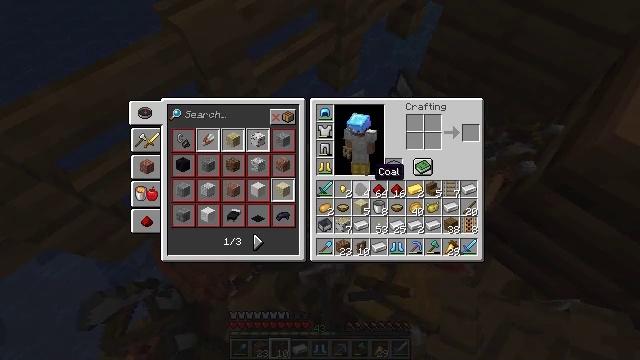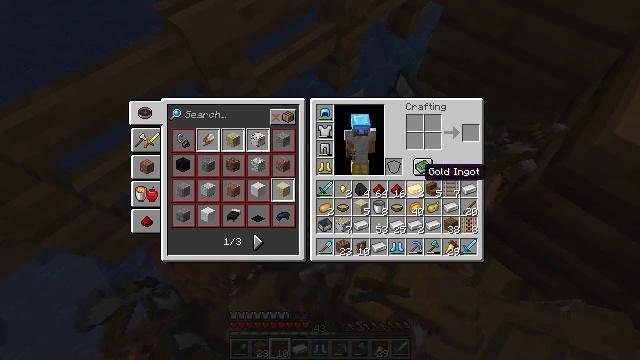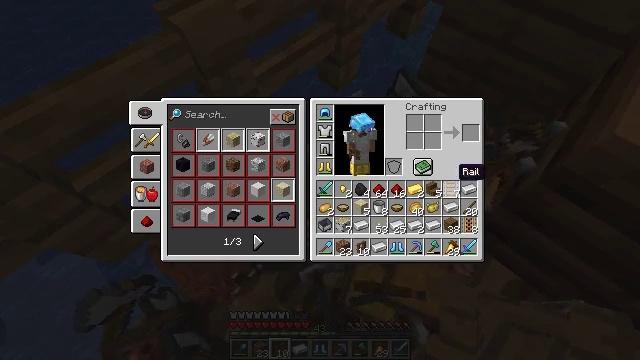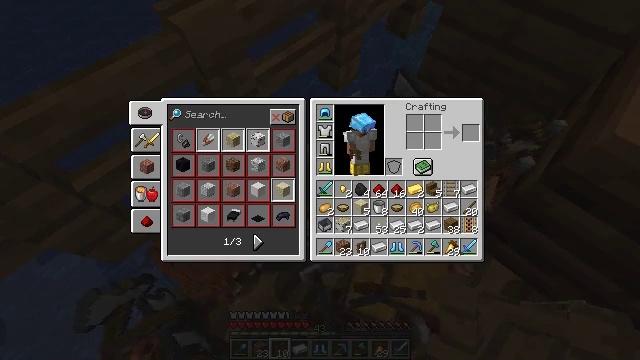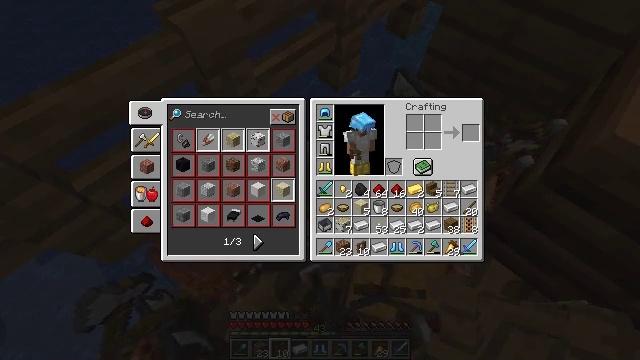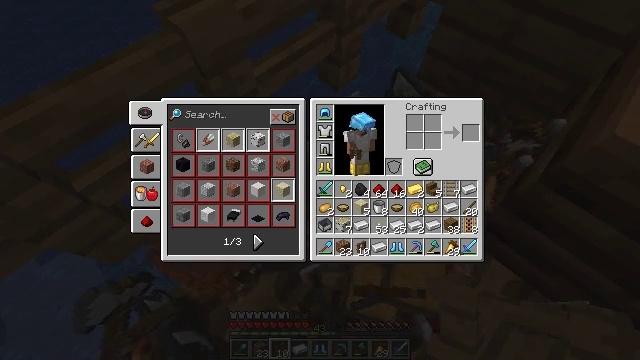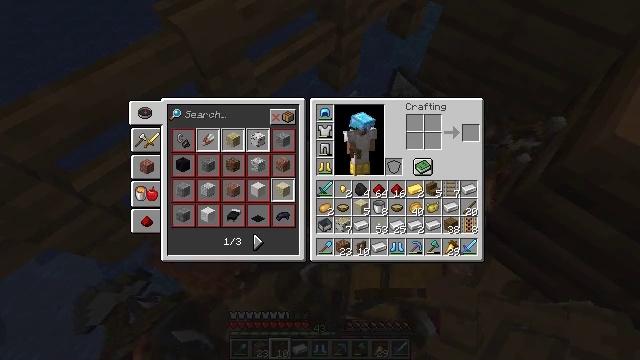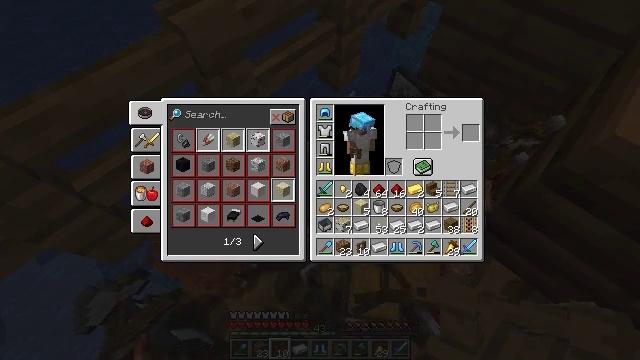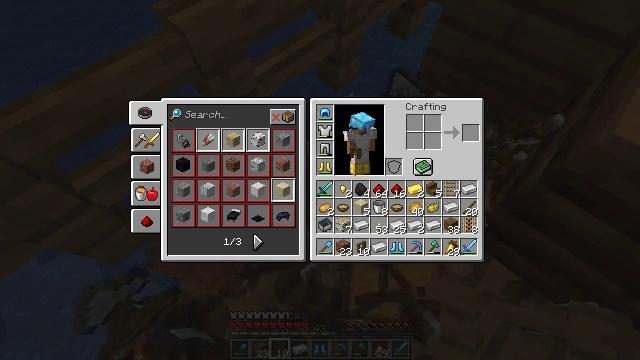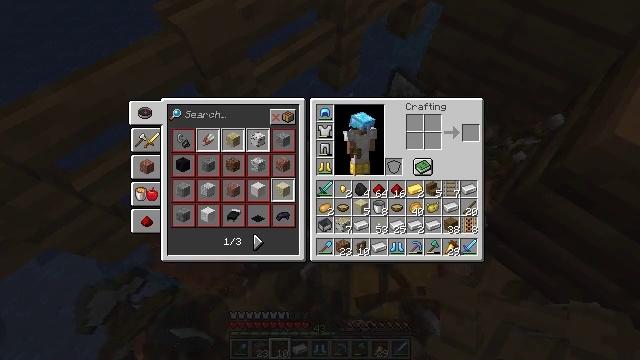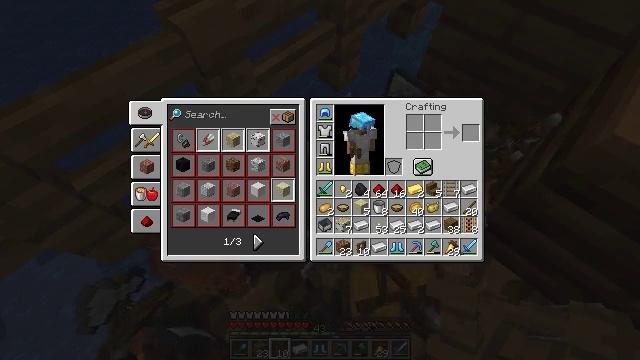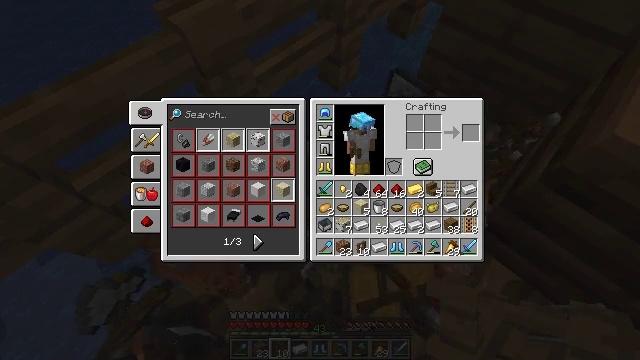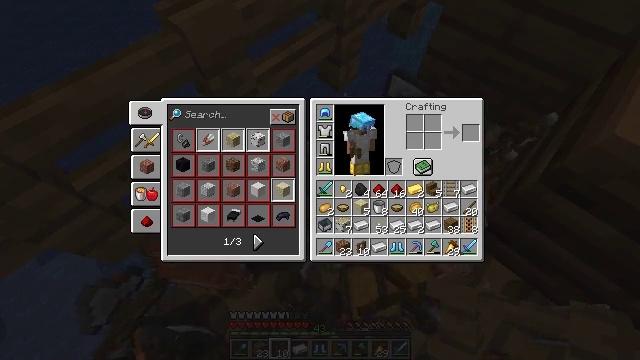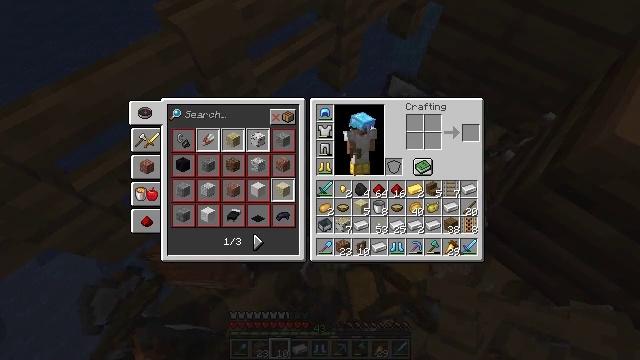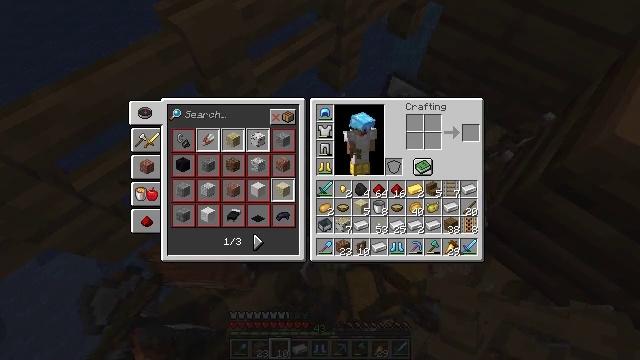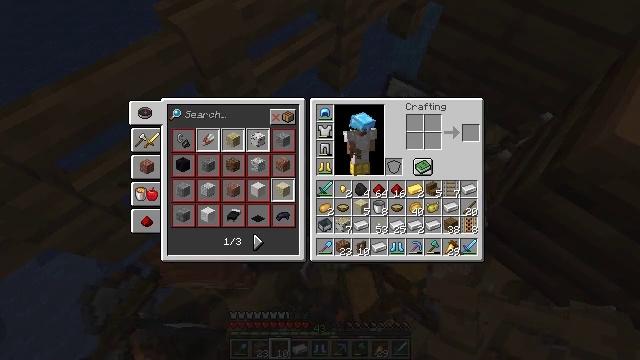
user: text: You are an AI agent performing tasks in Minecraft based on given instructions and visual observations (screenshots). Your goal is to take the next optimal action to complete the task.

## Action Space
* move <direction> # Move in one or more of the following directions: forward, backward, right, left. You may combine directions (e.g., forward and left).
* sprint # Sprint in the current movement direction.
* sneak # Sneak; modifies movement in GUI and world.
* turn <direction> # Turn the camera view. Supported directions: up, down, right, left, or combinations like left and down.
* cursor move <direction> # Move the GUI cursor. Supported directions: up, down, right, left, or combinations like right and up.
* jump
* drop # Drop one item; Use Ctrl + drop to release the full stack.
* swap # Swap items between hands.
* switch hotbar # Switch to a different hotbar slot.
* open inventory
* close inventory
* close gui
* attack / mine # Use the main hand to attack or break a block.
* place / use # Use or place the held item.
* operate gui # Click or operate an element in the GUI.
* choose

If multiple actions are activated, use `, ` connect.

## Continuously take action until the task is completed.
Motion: motion action
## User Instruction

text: Remove chainmail leggings from the inventory.
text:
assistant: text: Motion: cursor move right
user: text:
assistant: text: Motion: cursor move right
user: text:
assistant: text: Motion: cursor move right
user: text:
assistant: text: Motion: no_op
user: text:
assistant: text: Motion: no_op
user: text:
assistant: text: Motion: no_op
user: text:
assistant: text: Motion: no_op
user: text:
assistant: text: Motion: no_op
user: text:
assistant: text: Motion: no_op
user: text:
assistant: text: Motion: no_op
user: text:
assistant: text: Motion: no_op
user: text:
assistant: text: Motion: no_op
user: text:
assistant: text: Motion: no_op
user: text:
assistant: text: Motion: no_op
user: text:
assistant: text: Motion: no_op
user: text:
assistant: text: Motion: no_op
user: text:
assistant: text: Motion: no_op
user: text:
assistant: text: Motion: no_op
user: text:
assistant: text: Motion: no_op
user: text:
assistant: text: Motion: no_op
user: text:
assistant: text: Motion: no_op
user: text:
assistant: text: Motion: no_op
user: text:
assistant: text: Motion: no_op
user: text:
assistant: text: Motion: no_op
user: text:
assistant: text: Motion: operate gui
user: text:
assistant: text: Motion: operate gui
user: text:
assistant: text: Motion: no_op
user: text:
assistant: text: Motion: no_op
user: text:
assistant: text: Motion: no_op
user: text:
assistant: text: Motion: no_op